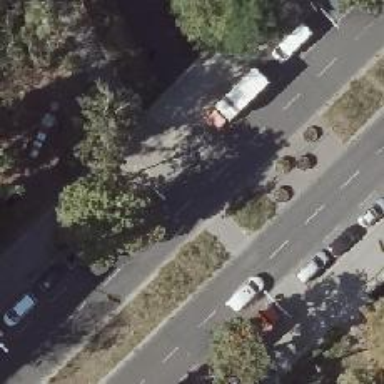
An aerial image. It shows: Secondary road with asphalt surface. There is parallel on-street parking on the right lane.